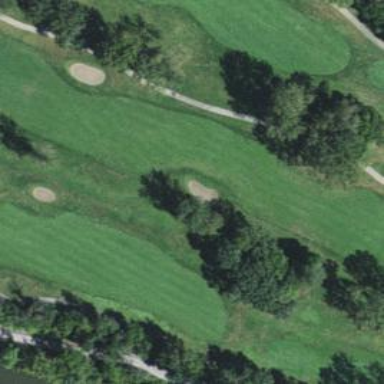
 part of golf course fairway. It is used for the sport of golf."